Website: walmart
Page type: customer-info-address
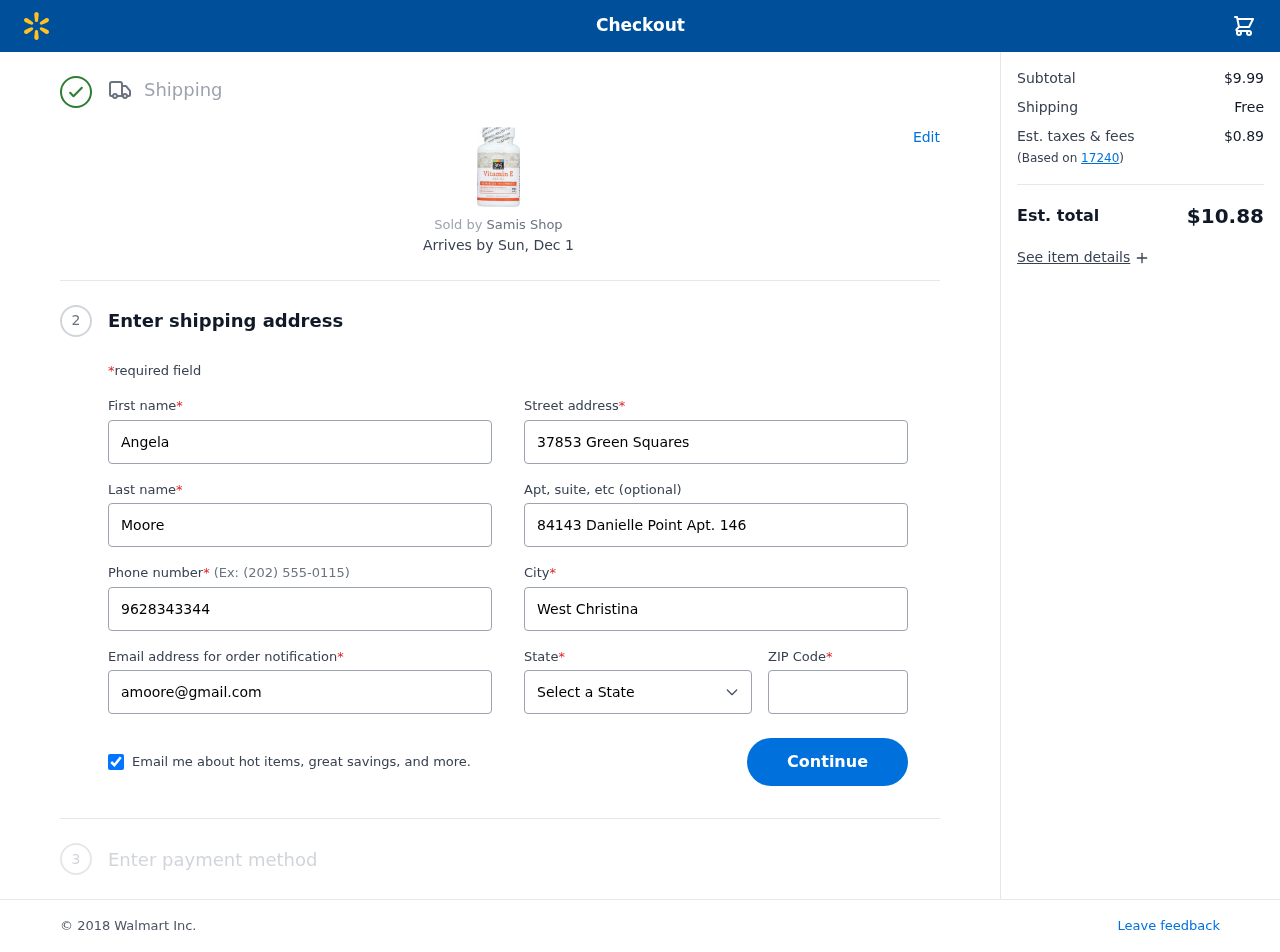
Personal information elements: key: PII_CITY
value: West Christina
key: PII_EMAIL
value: amoore@gmail.com
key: PII_FIRSTNAME
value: Angela
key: PII_LASTNAME
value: Moore
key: PII_PHONE
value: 9628343344
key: PII_POSTCODE
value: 17240
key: PII_STATE
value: Illinois
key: PII_STREET
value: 37853 Green Squares
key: PII_STREET2
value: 84143 Danielle Point Apt. 146
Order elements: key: ORDER_DELIVERY_DATE
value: Sun, Dec 1
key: ORDER_SUBTOTAL
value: $9.99
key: ORDER_SHIPPING_COST
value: Free
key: ORDER_TAX
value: $0.89
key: ORDER_TOTAL
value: $10.88